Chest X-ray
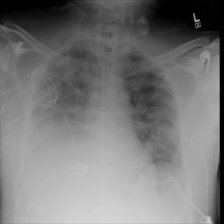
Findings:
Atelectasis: negative
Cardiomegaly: negative
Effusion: negative
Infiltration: negative
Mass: negative
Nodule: negative
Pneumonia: negative
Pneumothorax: negative
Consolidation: negative
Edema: negative
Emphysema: negative
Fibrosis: negative
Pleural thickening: negative
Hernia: negative